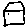
Label: house